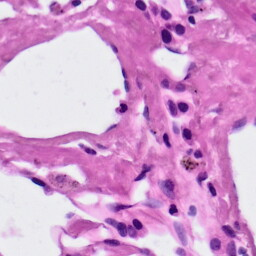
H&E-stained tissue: Lung